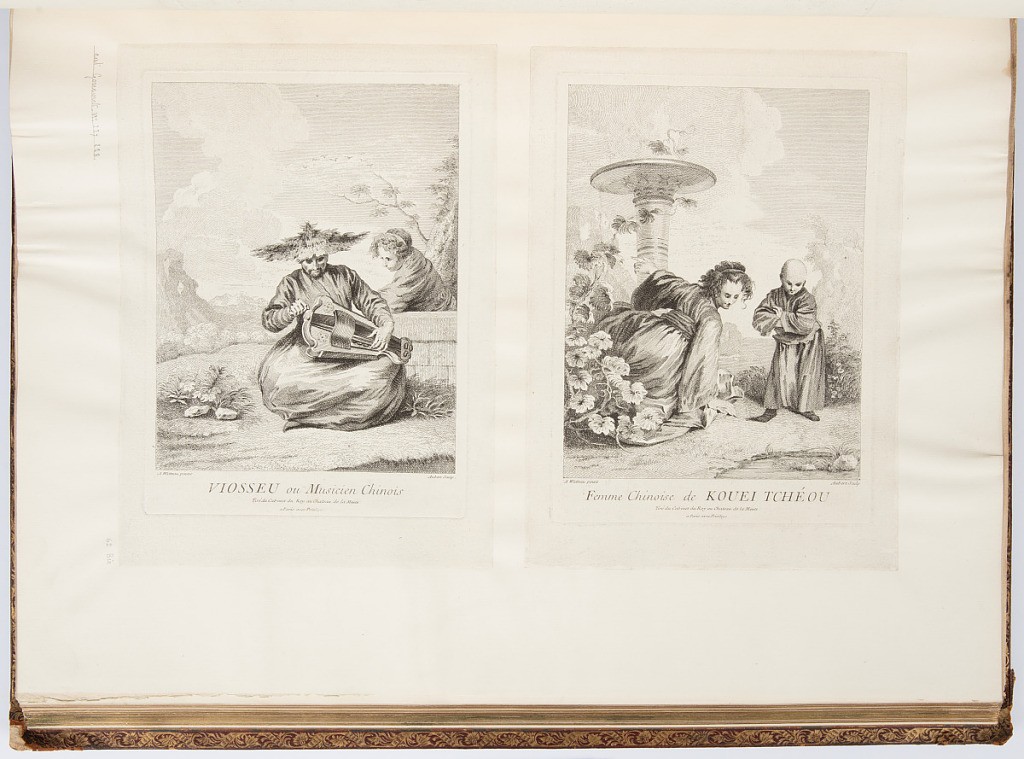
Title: VIOSSEU ou Musicien Chinois
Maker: Antoine Watteau, French, 1684–1721
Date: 1731
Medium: Etching on laid paper
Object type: Bound print
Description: Sheet printed with two plates of chinoiserie. The plate on the left depicts a landscape in which an older, exoticized Chinese man tunes an instrument; the plate on the right depicts an exoticized Chinese woman seated in a landscape with a child. The plate is signed.